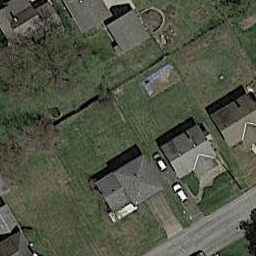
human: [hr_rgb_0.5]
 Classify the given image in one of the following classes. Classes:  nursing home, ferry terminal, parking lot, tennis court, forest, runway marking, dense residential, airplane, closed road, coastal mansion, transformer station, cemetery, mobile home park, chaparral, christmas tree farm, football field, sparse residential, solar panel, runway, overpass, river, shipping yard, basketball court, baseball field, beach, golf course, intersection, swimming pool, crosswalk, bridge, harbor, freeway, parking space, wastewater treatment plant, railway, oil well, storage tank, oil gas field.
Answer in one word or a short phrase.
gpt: sparse residential